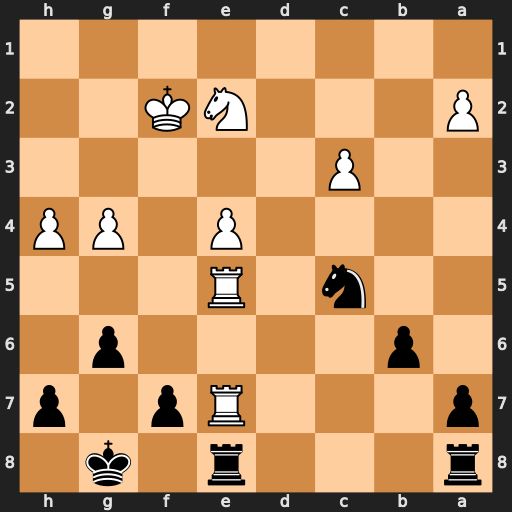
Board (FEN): r3r1k1/p3Rp1p/1p4p1/2n1R3/4P1PP/2P5/P3NK2/8
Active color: b
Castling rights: -
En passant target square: -
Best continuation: Nd3+ Ke3 Nxe5 Rxe8+ Rxe8